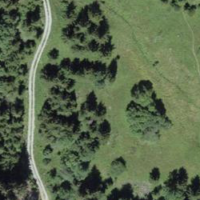
EUNIS habitat code: 31
Species observed at this site:
Stenurella melanura
Issoria lathonia
Melanargia galathea
Rutpela maculata